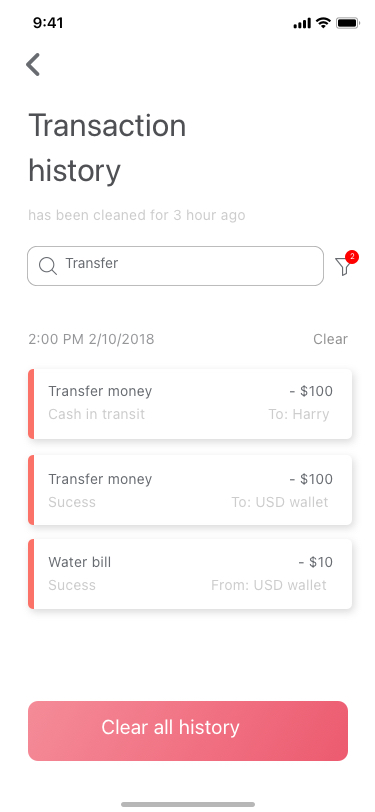
Text in this UI design:
Transaction
history
has been cleaned for 3 hour ago
Transfer
To: USD wallet
Sucess
- $100
Transfer money
From: USD wallet
Sucess
- $10
Water bill
To: Harry
- $100
Cash in transit
Transfer money
2:00 PM 2/10/2018
Clear
Clear all history
2